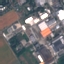
Land use / land cover: Industrial